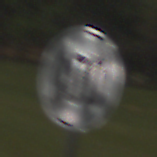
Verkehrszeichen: EndeGeschwindigkeit100
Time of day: Night
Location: Outdoor (Nature)
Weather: Clear
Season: NotSpecified
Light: Natural